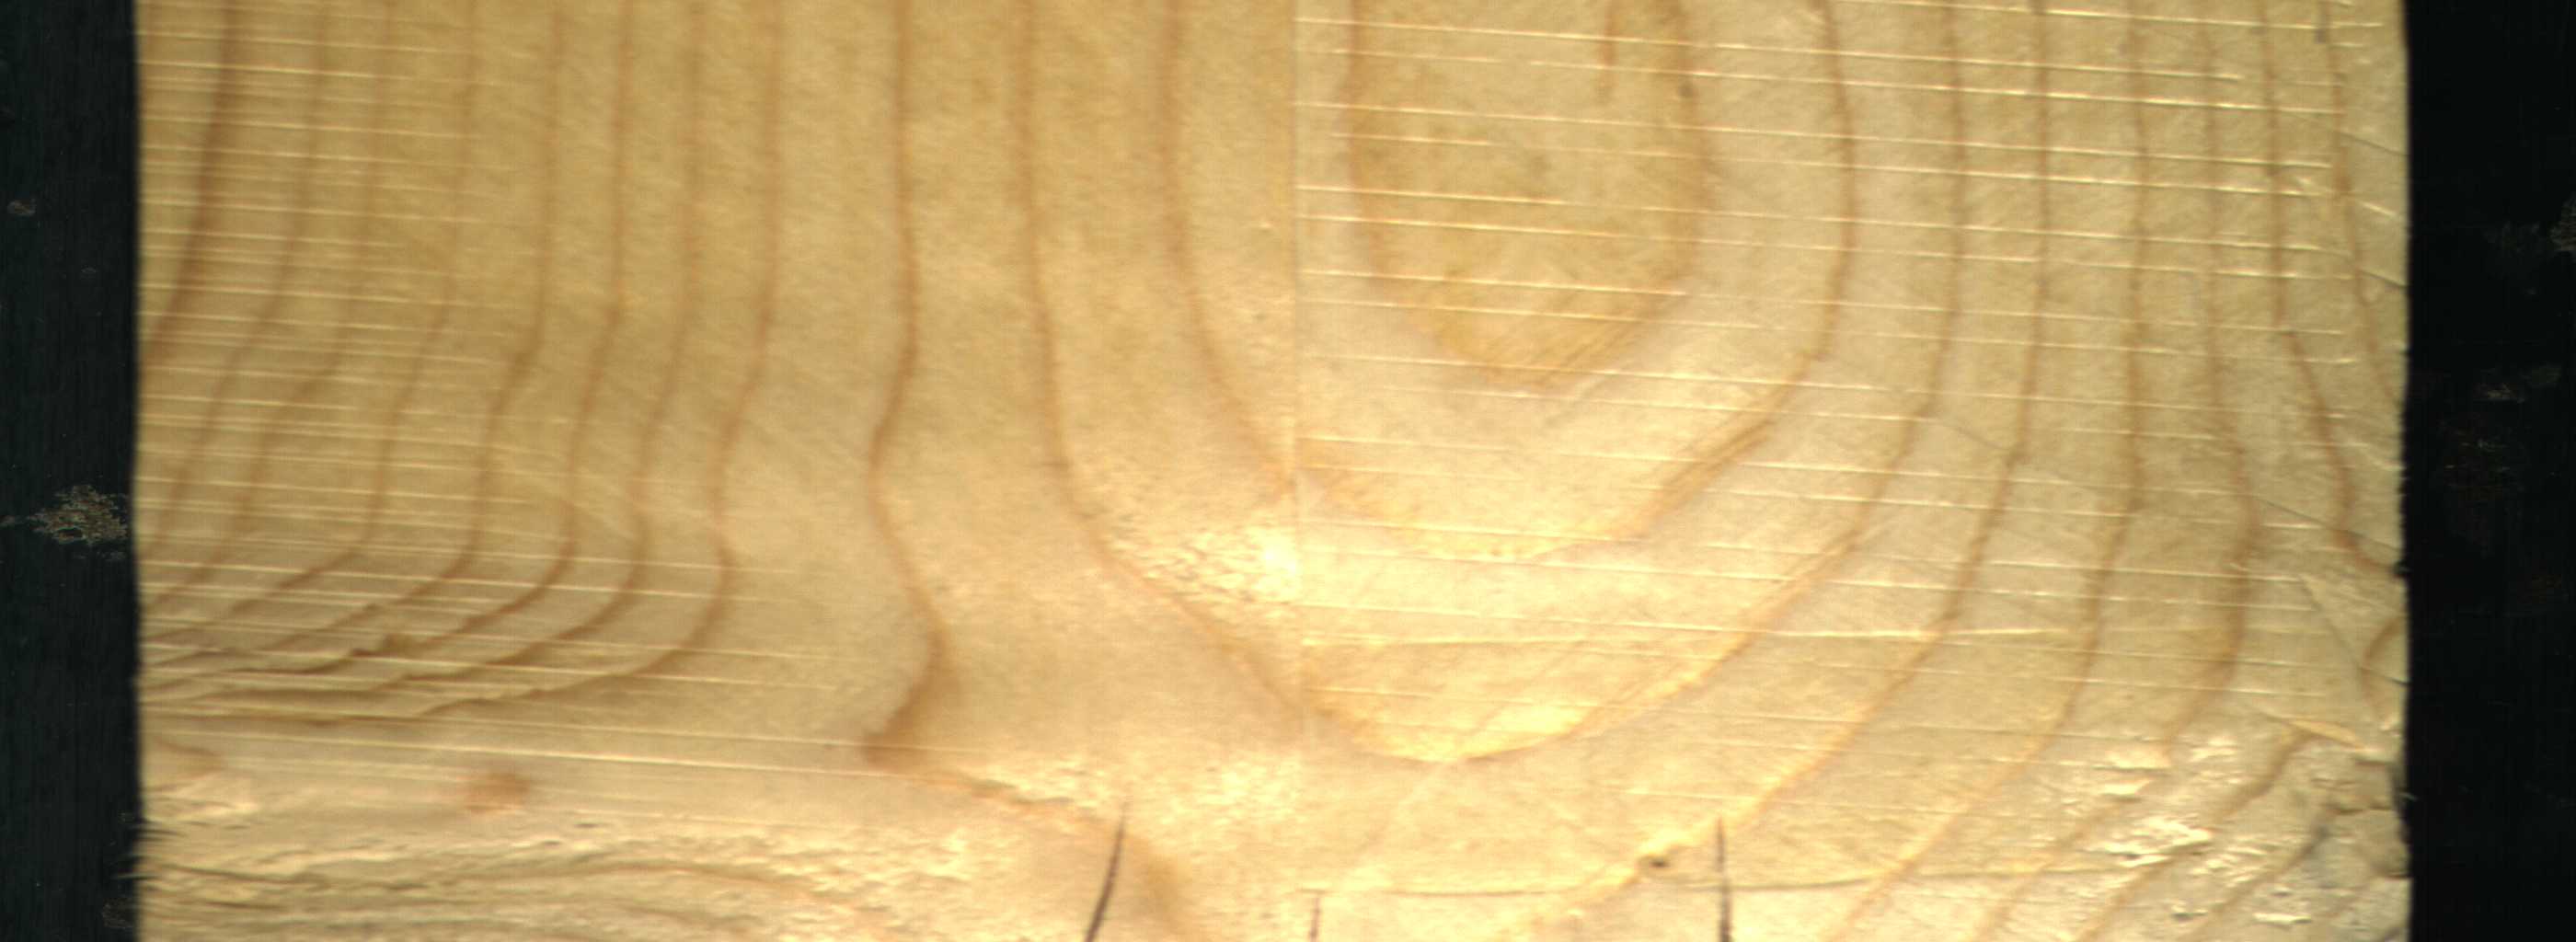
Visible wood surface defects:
Live_Knot